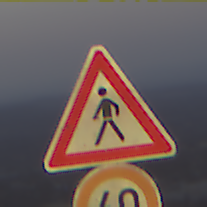
Verkehrszeichen: FussgaengerRechts
Zusatzzeichen unten: Geschwindigkeit60
Umgebung: Outdoor, Suburban
Tageszeit: SunriseSunset
Wetter: Clear
Licht: Natural
Jahreszeit: NotSpecified
Kontrast: LowContrast